Interaction volume radius: 5 \u00c5
Interaction volume height: 20 \u00c5
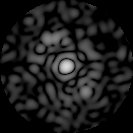
Disorder parameter: 0.798